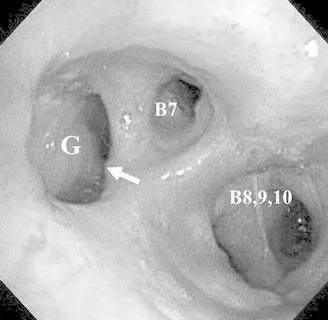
The bronchoscopic image showing a fistula between the base of the right inferior lobe bronchus and gastric tube. The diameter of the GBF was about 1 cm. Arrow GBF. B bronchus; G gastric tube.
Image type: endoscopy (airway_endoscopy)